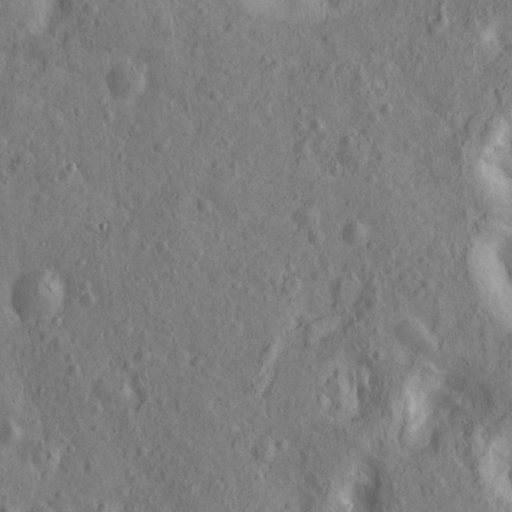
Objects detected: cone, cone, cone, cone, cone